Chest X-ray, PA view. Patient: 62 years old, sex F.
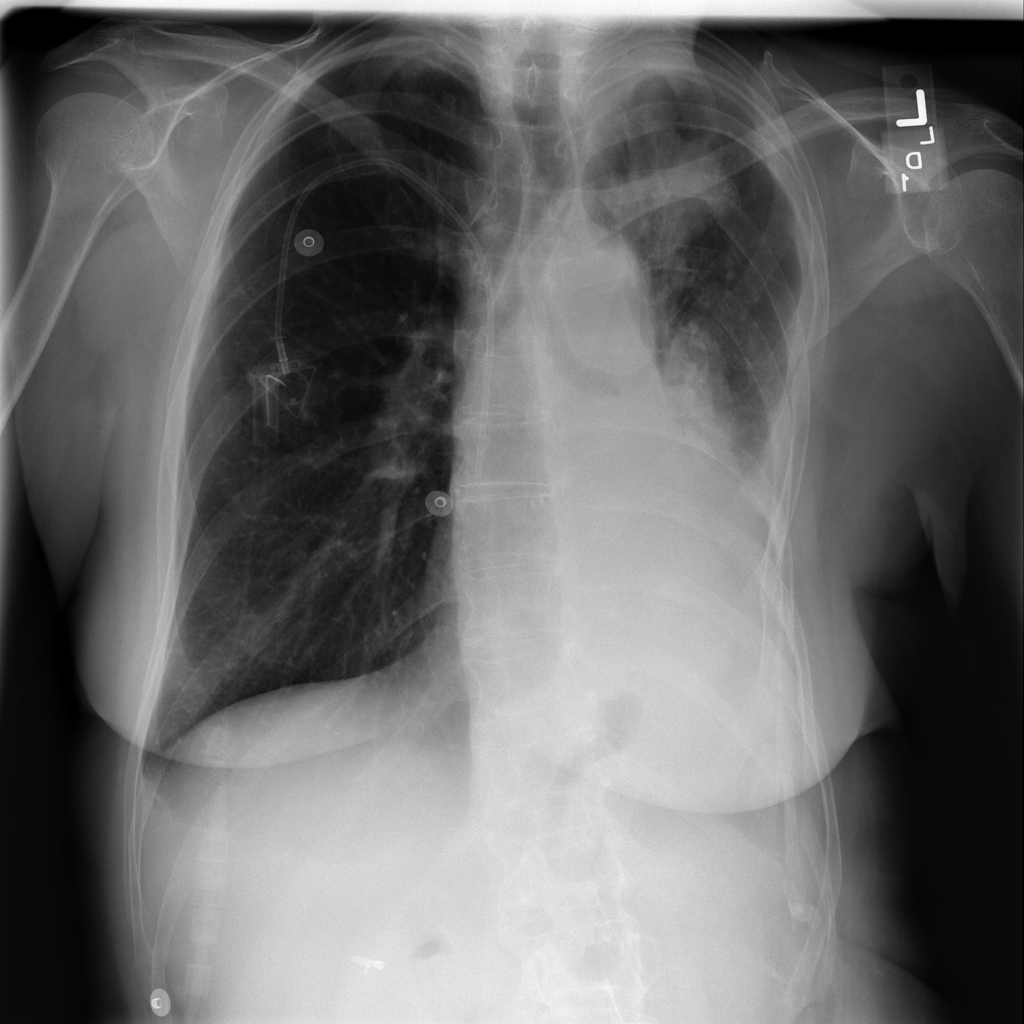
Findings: Mass, Pleural_Thickening